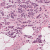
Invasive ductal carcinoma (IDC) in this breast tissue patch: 1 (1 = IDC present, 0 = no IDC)